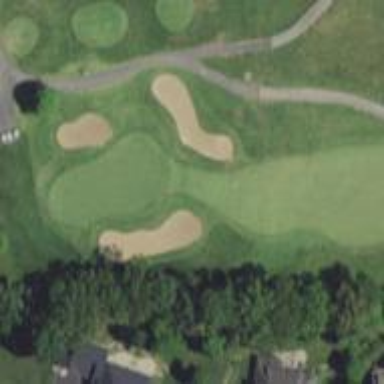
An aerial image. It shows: Golf hole.